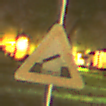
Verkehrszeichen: BeweglicheBruecke
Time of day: Night
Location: Outdoor (Suburban)
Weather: Clear
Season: NotSpecified
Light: Artificial